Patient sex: M
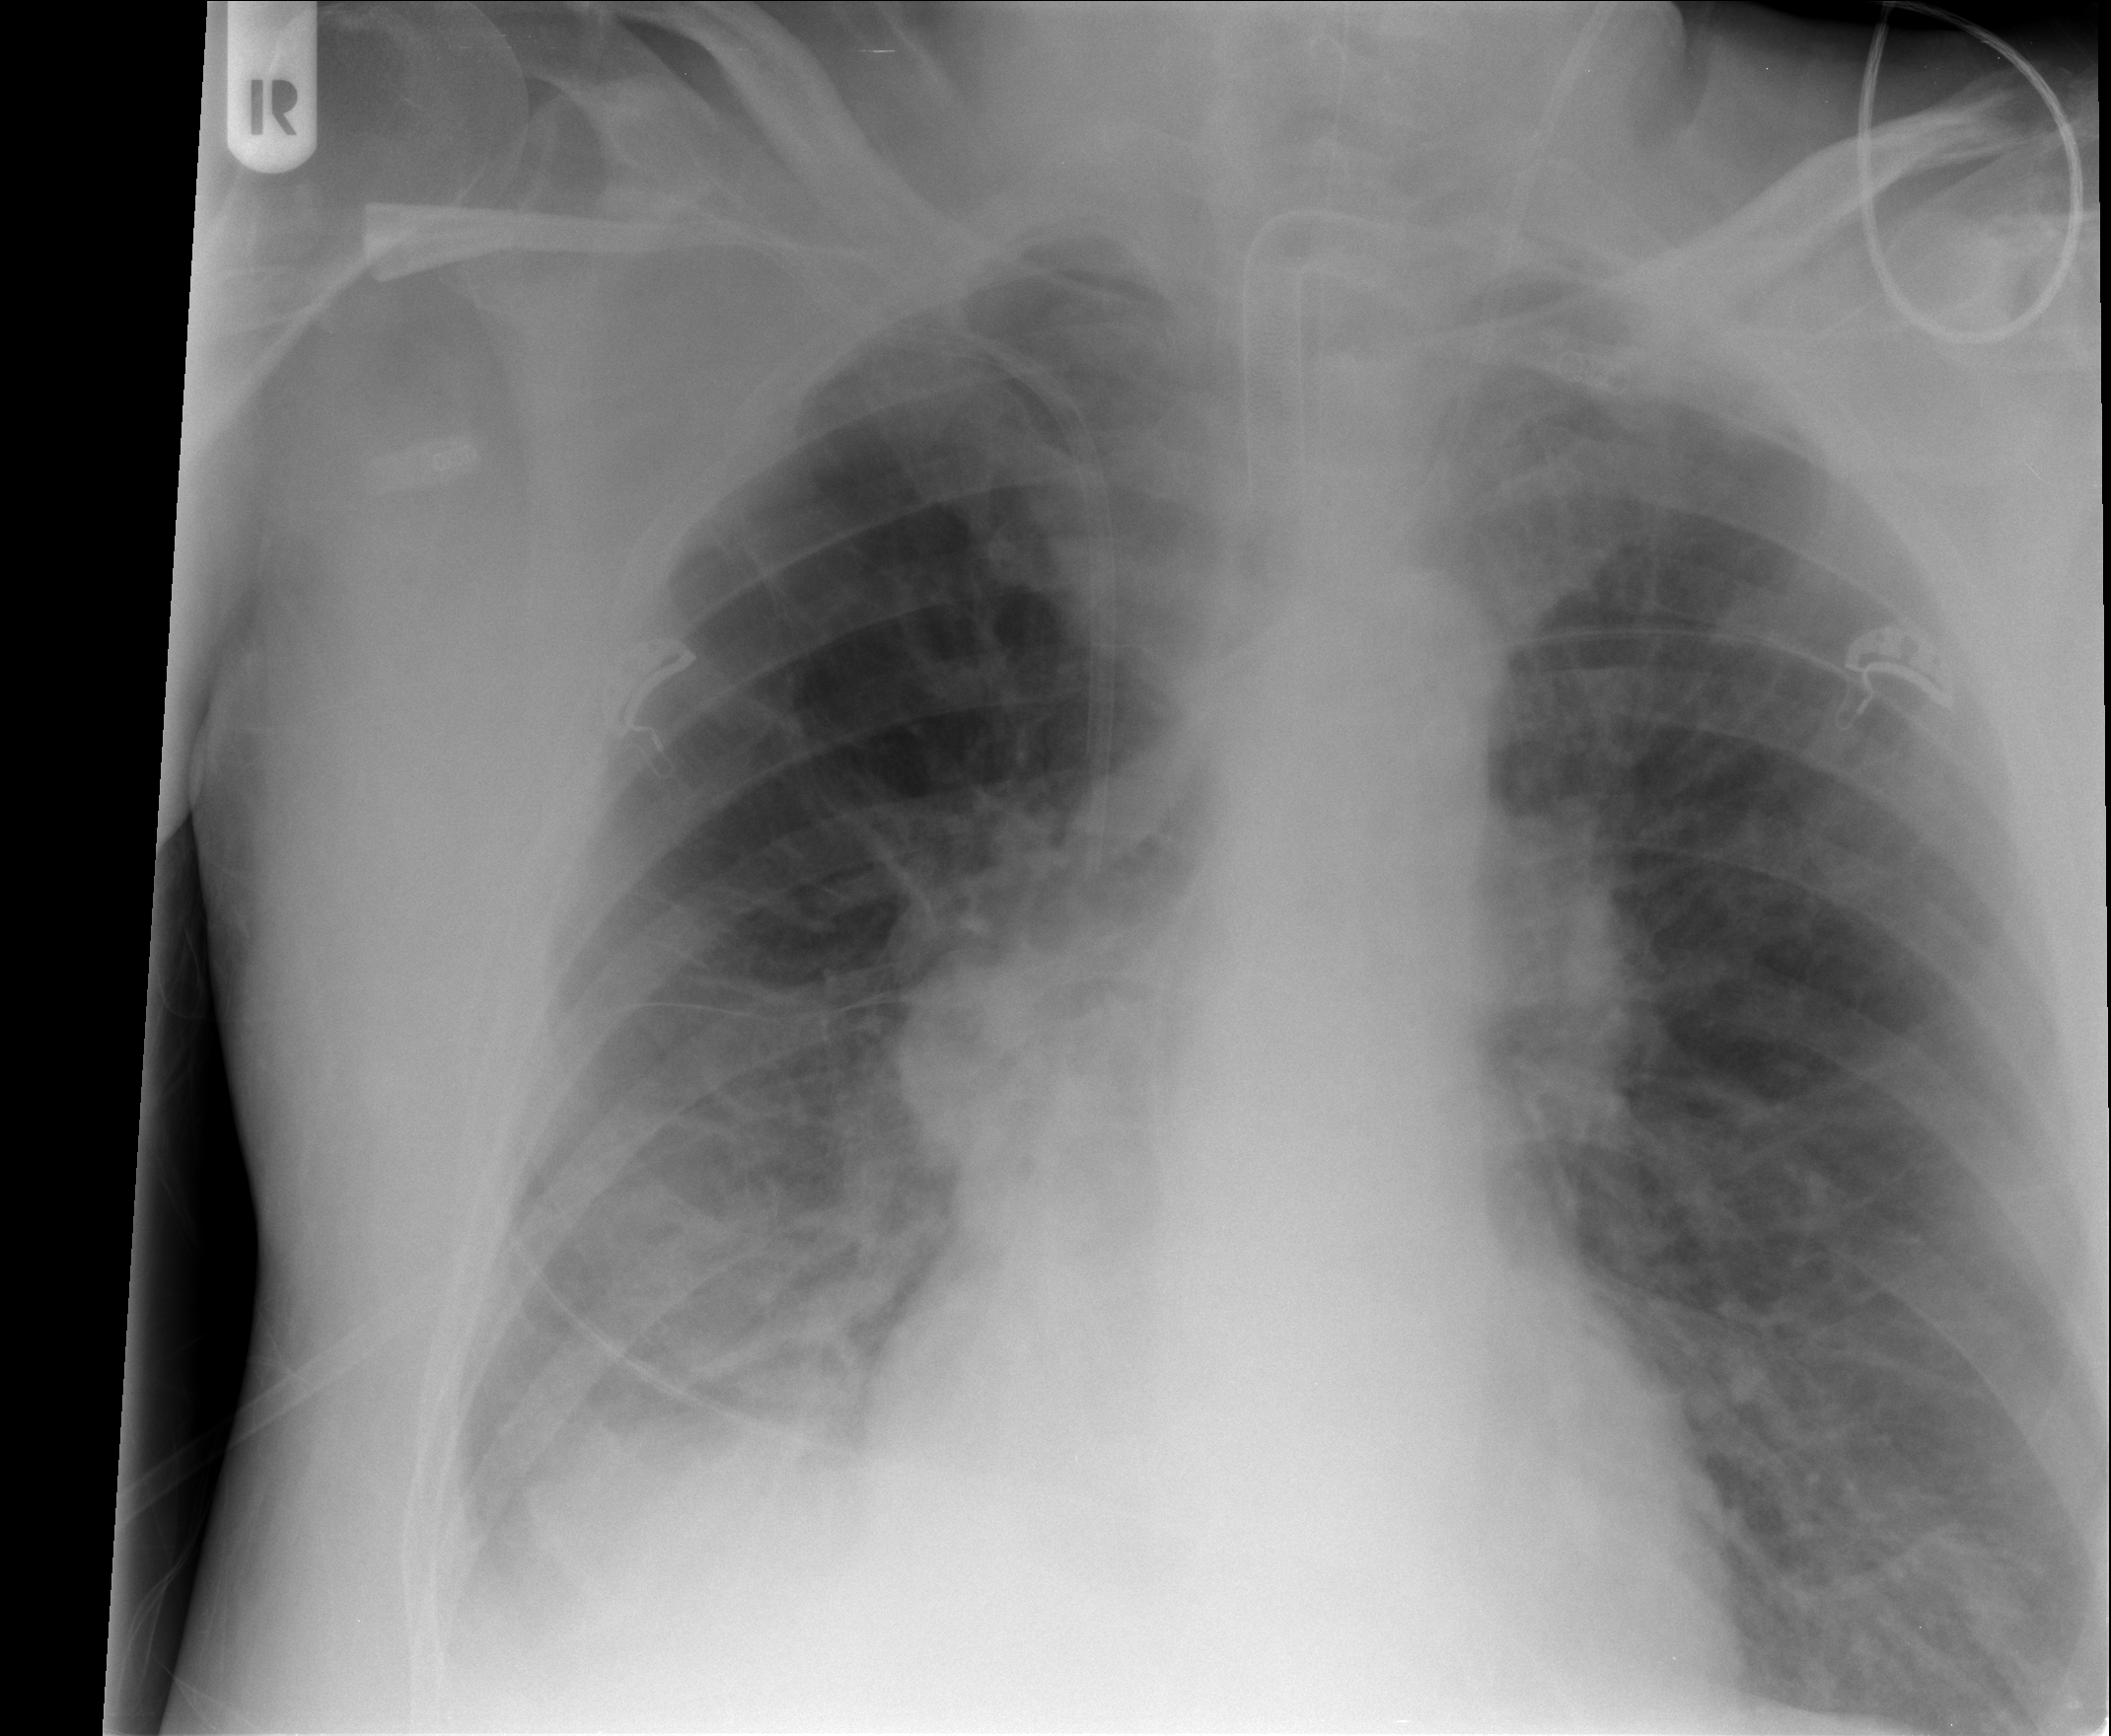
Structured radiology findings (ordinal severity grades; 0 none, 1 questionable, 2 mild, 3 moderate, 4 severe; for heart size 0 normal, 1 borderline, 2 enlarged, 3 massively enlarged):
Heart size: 0
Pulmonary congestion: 2
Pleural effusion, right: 3
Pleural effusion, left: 1
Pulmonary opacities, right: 0
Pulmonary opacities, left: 0
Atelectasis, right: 2
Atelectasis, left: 1